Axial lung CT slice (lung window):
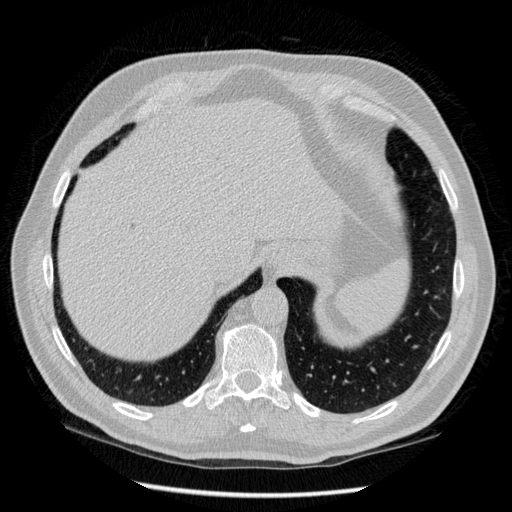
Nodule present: no